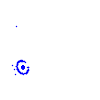
Particle: kaon